Question:
How can i add an arc where two 3D lines meet?
Radius, P1, P2, P3.
Pa (arc start point3D), Pb (arc end Point3D), Pc (arc center point3D),
'''
double radius = 20;
Vector3D P1 = new Vector3D(341.21, 227.208, 193.38);
Vector3D P2 = new Vector3D(360.78, 85.34, 245.723);
Vector3D P3 = new Vector3D(614.64, 85.34, 150.80);
Vector3D P2P1 = new Vector3D();
P2P1 = P1 - P2;
Vector3D P2P3 = new Vector3D();
P2P3 = P3 - P2;
'''
I have found this answer on math.stackexchange, but i don't know all math symbols
<URL>
Update#1:
Thanks to @Spektre i was able to solve this problem like this
Had to use a new CAD model, lost the old one.
<URL>
'''
using System;
using System.Collections.ObjectModel;
using System.Windows;
using System.Windows.Media.Media3D;
namespace WpfApp1
{
public partial class MainWindow : Window
{
public MainWindow()
{
InitializeComponent();
double r = 0.5;
Vector3D P1 = new Vector3D(1.04004, 1.37919, 1.31332);
Vector3D P2 = new Vector3D(2.78928, 2.34881, 1.31332);
Vector3D P3 = new Vector3D(2.66790, 2.56780, 0.34518);
Vector3D n = Vector3D.CrossProduct(P2 - P1, P3 - P1);
n.Normalize();
Vector3D d12 = new Vector3D();
Vector3D d23 = new Vector3D();
Vector3D ttt = Vector3D.CrossProduct(P2 - P1, n);
Vector3D jjj = Vector3D.CrossProduct(P3 - P2, n);
ttt.Normalize();
jjj.Normalize();
d12 = +- r * ttt;
d23 = +- r * jjj;
Vector3D A12 = new Vector3D();
Vector3D B12 = new Vector3D();
Vector3D A23 = new Vector3D();
Vector3D B23 = new Vector3D();
// Result
// One line displaced by radius
A12 = P1 + d12;
B12 = P2 + d12;
// One line displaced by radius
B23 = P2 + d23;
A23 = P3 + d23;
line3D line1 = new line3D( A12, B12 ) ;
line3D line2 = new line3D( A23, B23 ) ;
line3D ArcCenter = closest( line1, line2 );
// CAD reference model, Arc Center point3D 2,29128 2,21590 0,82925
// Debug result
//center.dp { 0; 0; 0}
//center.p0 { 2,29127973078106; 2,21590093975731; 0,829246317165185}
//center.p1 { 2,29127973078106; 2,21590093975731; 0,829246317165185}
Vector3D C = new Vector3D(ArcCenter.p0.X, ArcCenter.p0.Y, ArcCenter.p0.Z);
Vector3D Pa = new Vector3D();
Pa = C - d12;
Vector3D Pb = new Vector3D();
Pb = C - d23;
Vector3D u = new Vector3D();
u = Pa - C;
Vector3D v = new Vector3D();
v = Vector3D.CrossProduct(u, n);
Vector3D d = new Vector3D();
d = -d23 / (r * r);
double ang;
ang = Math.Atan2(Vector3D.DotProduct(d, v), Vector3D.DotProduct(d, u));
double a;
double da;
int i;
Collection<Vector3D> Vector3DList = new Collection<Vector3D>();
for (a = 0.0, da = ang * 0.1, i = 0; i <= 10; a += da, i++)
{
Vector3DList.Add(C + u * Math.Cos(a) + v * Math.Sin(a));
}
}
public line3D closest(line3D l0, line3D l1)
{
Vector3D u = l0.p1 - l0.p0;
Vector3D v = l1.p1 - l1.p0;
Vector3D w = l0.p0 - l1.p0;
double a = Vector3D.DotProduct(u, u); // always >= 0
double b = Vector3D.DotProduct(u, v);
double c = Vector3D.DotProduct(v, v); // always >= 0
double d = Vector3D.DotProduct(u, w);
double e = Vector3D.DotProduct(v, w);
double D = a * c - b * b; // always >= 0
double t0;
double t1;
// compute the line3D parameters of the two closest points
t0 = (b * e - c * d) / D;
t1 = (a * e - b * d) / D;
line3D r = new line3D(l0.p0 + l0.dp * t0, l1.p0 + l1.dp * t1);
return r;
}
public class line3D
{
// cfg
public Vector3D p0 = new Vector3D();
public Vector3D p1 = new Vector3D();
// computed
public double l = 0;
public Vector3D dp = new Vector3D();
public line3D(Vector3D _p0, Vector3D _p1)
{
p0 = _p0;
p1 = _p1;
compute();
}
void compute()
{
dp = p1 - p0;
l = dp.Length;
}
}
}
}
'''
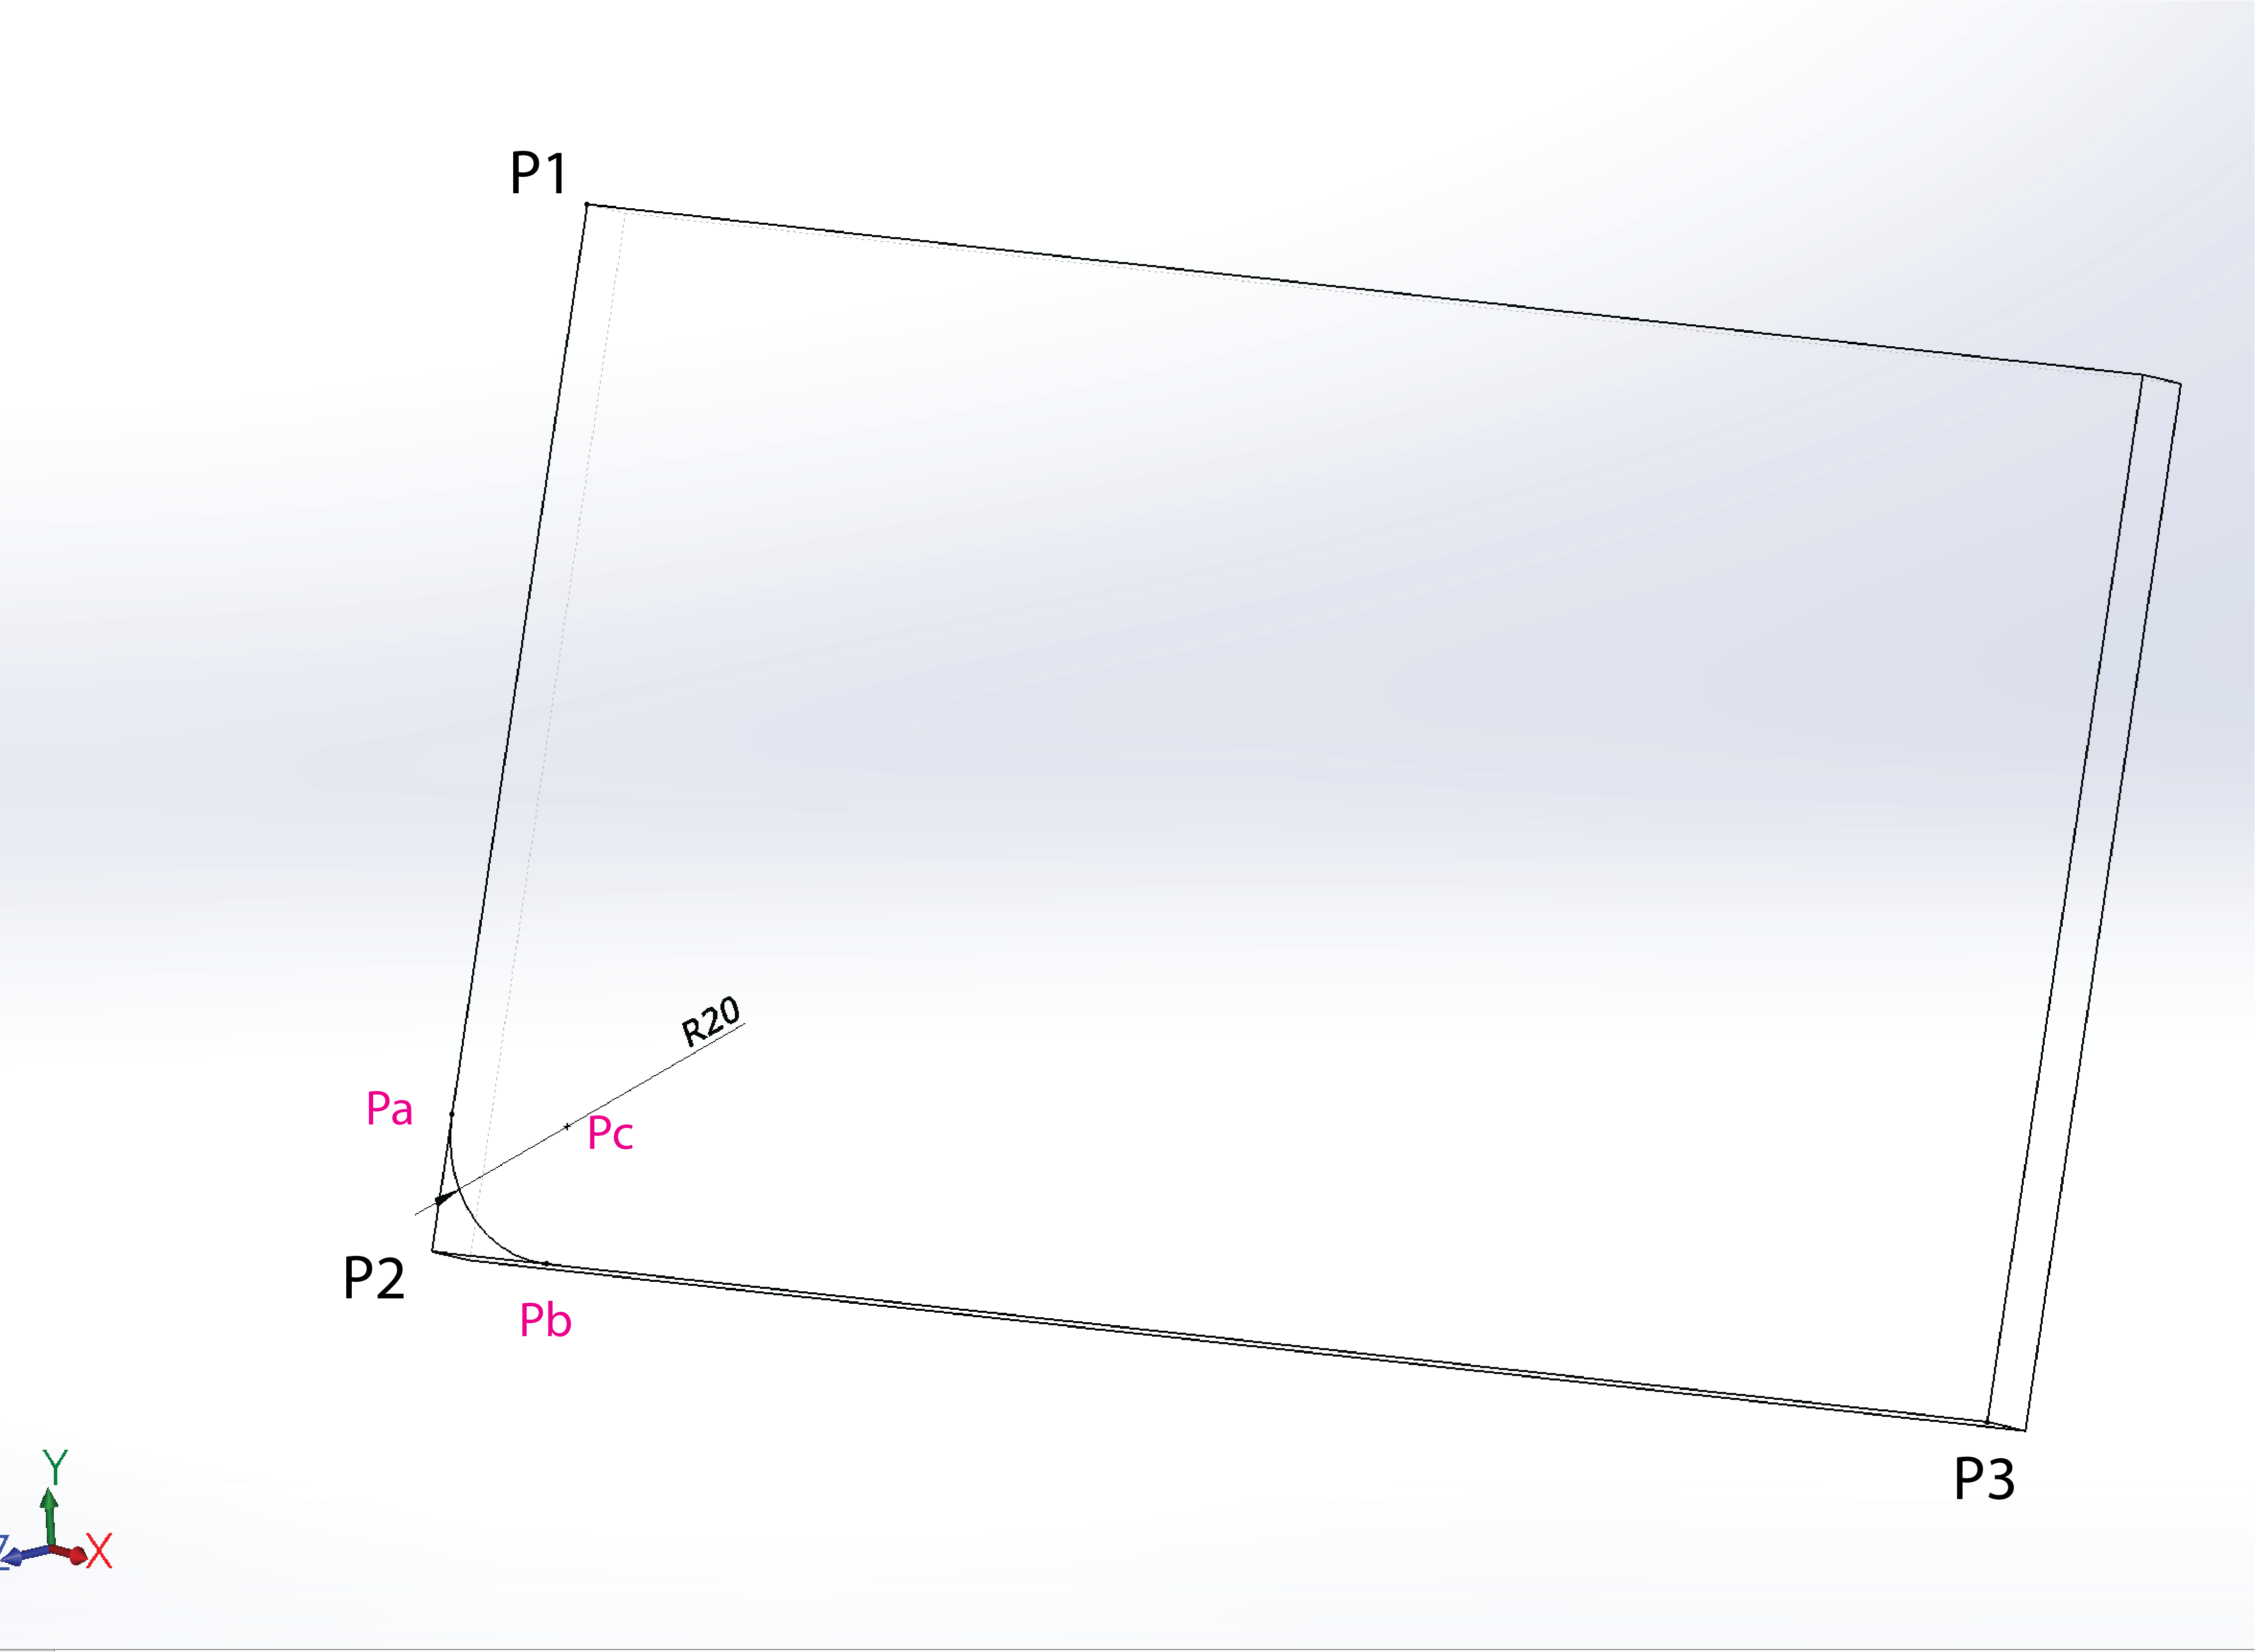
Answer: Assuming the arc is circular (your image shows some curve not looking even as an Ellipse so its most likely just BEZIER)?
Anyway the arc will be in the same plane as 'P1,P2,P3' so you can use Basis vectors to convert the problem to 2D ... Or you can do it directly in 3D using vector math I see it like this:
<URL>
1. displace your lines P1P2 and P2P3 by radius r inwards So you need a normal vector of the plane P1P2P3 for example: n = normalize(cross(P2-P1,P3-P1))
now just create displacement vectors (polarity depends on your winding rule) d12 = +/- r*normalize(cross(P2-P1,n))
d23 = +/- r*normalize(cross(P3-P2,n))
and displace A12 = P1 + d12
B12 = P2 + d12
A23 = P2 + d23
B23 = P3 + d23
2. compute intersection of displaced lines A12B12 and A23B23 This will give you the circle center C of your arc. Here is line line intersection computation taken from my C++ geometry engine: line3D closest(line3D l0,line3D l1)
{
vec3 u=l0.p1-l0.p0;
vec3 v=l1.p1-l1.p0;
vec3 w=l0.p0-l1.p0;
float a=dot(u,u); // always >= 0
float b=dot(u,v);
float c=dot(v,v); // always >= 0
float d=dot(u,w);
float e=dot(v,w);
float D=a*c-b*b; // always >= 0
float t0,t1;
point3D p;
line3D r,rr;
int f; // check distance perpendicular to: 1: l0, 2: l1
f=0; r.l=-1.0;
// compute the line3D parameters of the two closest points
if (D<acc_dot) f=3; // the lines are almost parallel
else{
t0=(b*e-c*d)/D;
t1=(a*e-b*d)/D;
if (t0<0.0){ f|=1; t0=0.0; }
if (t0>1.0){ f|=1; t0=1.0; }
if (t1<0.0){ f|=2; t1=0.0; }
if (t1>1.0){ f|=2; t1=1.0; }
r=line3D(l0.p0+(l0.dp*t0),l1.p0+(l1.dp*t1));
}
// check perpendicular distance from each endpoint marked in f
if (int(f&1))
{
t0=0.0;
t1=divide(dot(l0.p0-l1.p0,l1.dp),l1.l*l1.l);
if (t1<0.0) t1=0.0;
if (t1>1.0) t1=1.0;
rr=line3D(l0.p0+(l0.dp*t0),l1.p0+(l1.dp*t1));
if ((r.l<0.0)||(r.l>rr.l)) r=rr;
t0=1.0;
t1=divide(dot(l0.p1-l1.p0,l1.dp),l1.l*l1.l);
if (t1<0.0) t1=0.0;
if (t1>1.0) t1=1.0;
rr=line3D(l0.p0+(l0.dp*t0),l1.p0+(l1.dp*t1));
if ((r.l<0.0)||(r.l>rr.l)) r=rr;
}
if (int(f&2))
{
t1=0.0;
t0=divide(dot(l1.p0-l0.p0,l0.dp),l0.l*l0.l);
if (t0<0.0) t0=0.0;
if (t0>1.0) t0=1.0;
rr=line3D(l0.p0+(l0.dp*t0),l1.p0+(l1.dp*t1));
if ((r.l<0.0)||(r.l>rr.l)) r=rr;
t1=1.0;
t0=divide(dot(l1.p1-l0.p0,l0.dp),l0.l*l0.l);
if (t0<0.0) t0=0.0;
if (t0>1.0) t0=1.0;
rr=line3D(l0.p0+(l0.dp*t0),l1.p0+(l1.dp*t1));
if ((r.l<0.0)||(r.l>rr.l)) r=rr;
}
return r;
}
Each line has endpoints p0,p1 and displacement/direction dp=p1-p0 and length l=|dp|. The function returns 2 closest points to each other one belonging to line l0 and the other to l1 so if they match (their distance is near zero or less) they are the intersection C we are looking for. If not the lines are either parallel or too short or far from each other (or you chose wrong polarity for one or both displacements)
3. compute arc endpoints Pa = C - d12
Pb = C - d23
4. compute basis vectors u,v for your arc for exmaple: u = Pa - c
v = cross(u,n)
5. compute edge angles for you arc As I chose u as start of the arc directly we need just the ending angle d = -d23/(r*r)
ang = atan2(dot(d,v),dot(d,u))
// if (ang>M_PI) ang-=2.0*M_PI // use smaller arc however usual atan2 is in <-PI,+PI> range so no need for this
6. render your arc any point on your arc will be computed like this: p(a) = C + u*cos(a) + v*sin(a)
a = <0 , ang>
In case you are not familiar with 3D vector math operations (dot,cross,..) you can find their equations and implementation in here (look for '[Edit2]'):
- <URL>